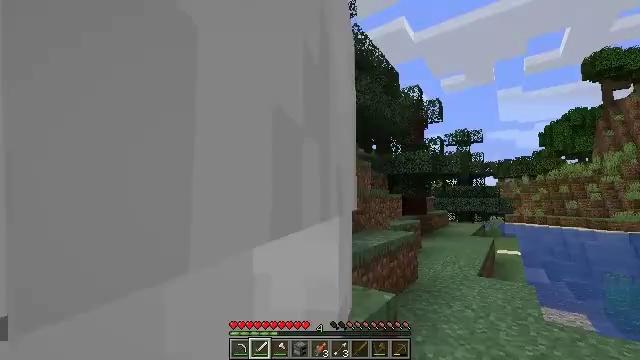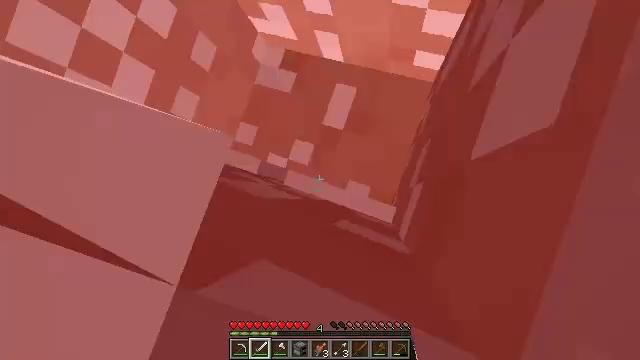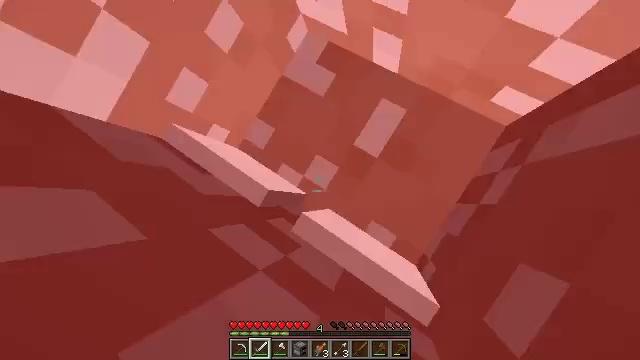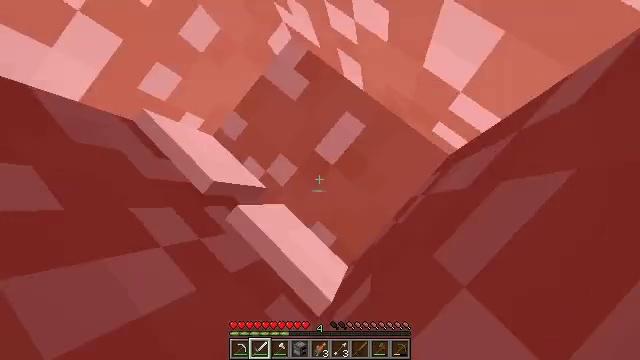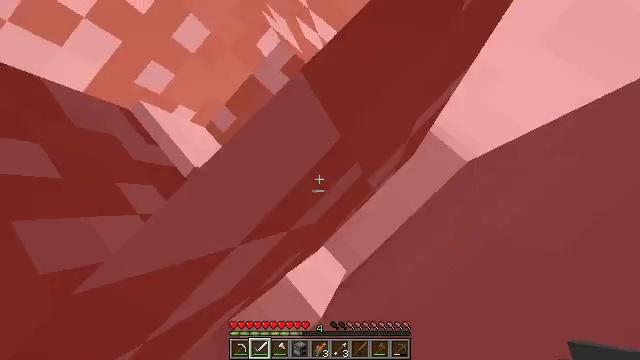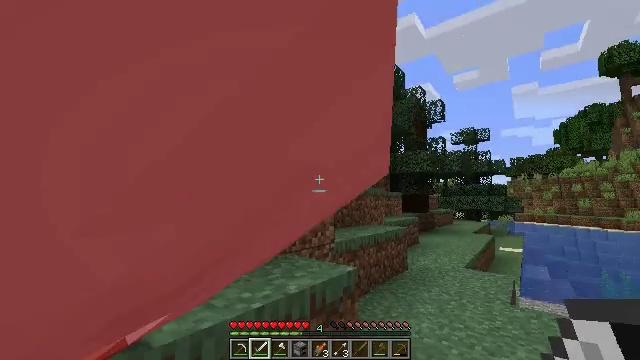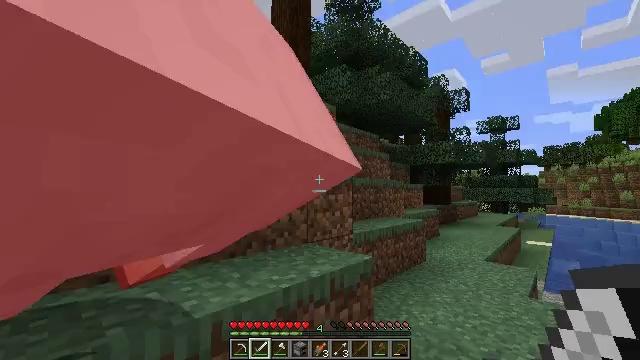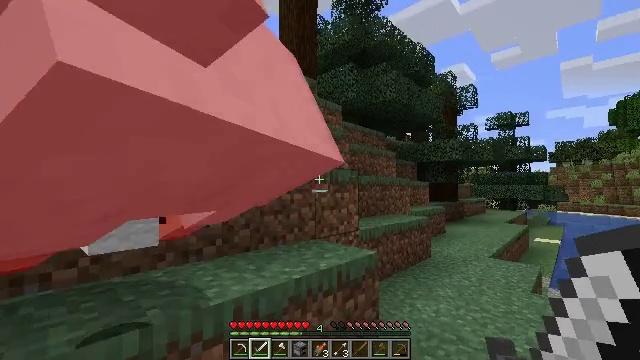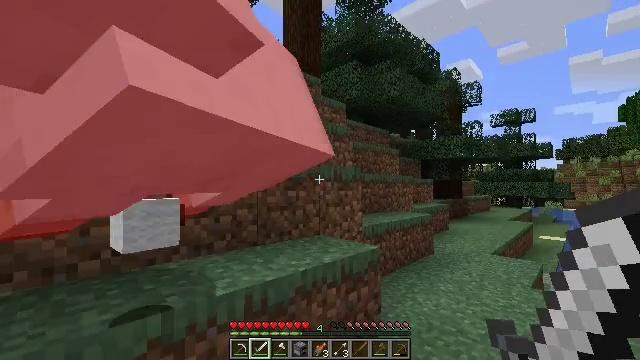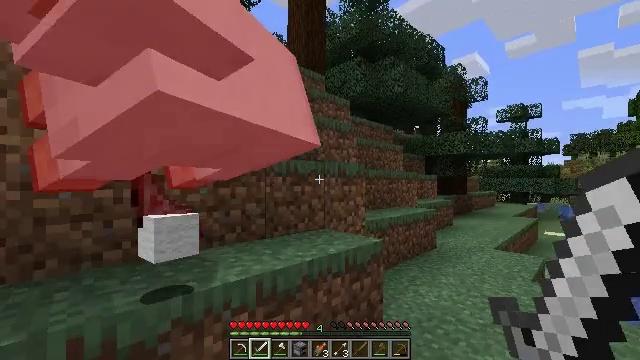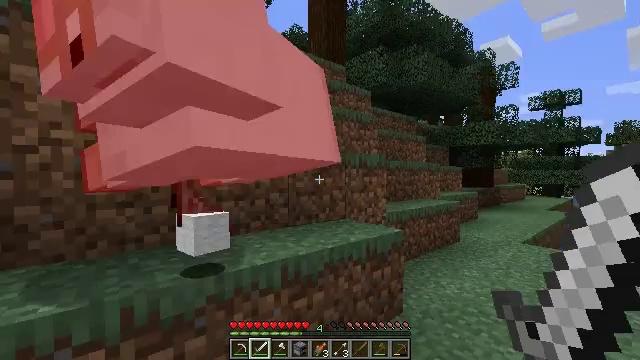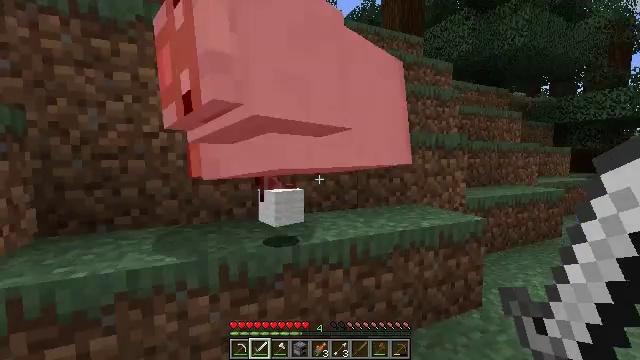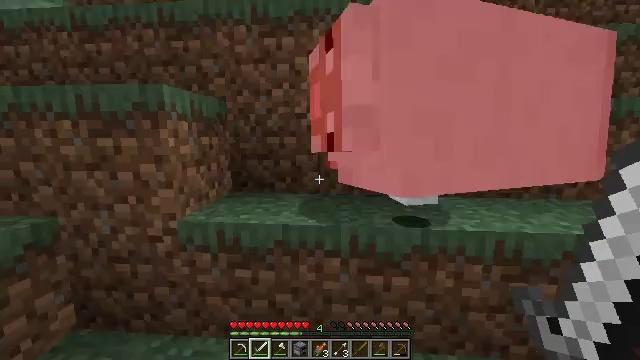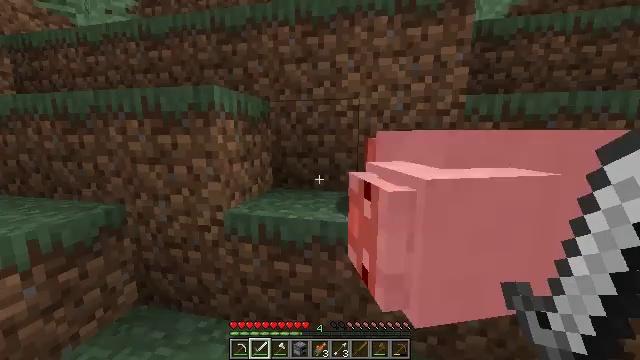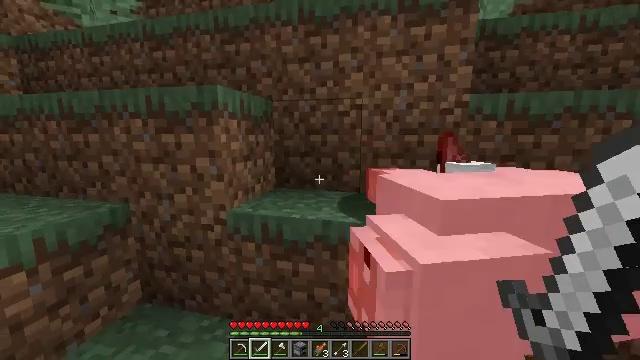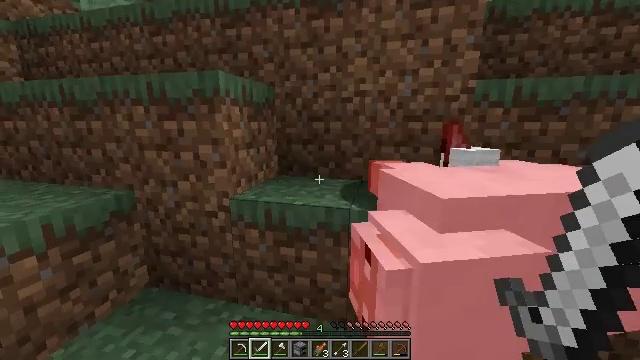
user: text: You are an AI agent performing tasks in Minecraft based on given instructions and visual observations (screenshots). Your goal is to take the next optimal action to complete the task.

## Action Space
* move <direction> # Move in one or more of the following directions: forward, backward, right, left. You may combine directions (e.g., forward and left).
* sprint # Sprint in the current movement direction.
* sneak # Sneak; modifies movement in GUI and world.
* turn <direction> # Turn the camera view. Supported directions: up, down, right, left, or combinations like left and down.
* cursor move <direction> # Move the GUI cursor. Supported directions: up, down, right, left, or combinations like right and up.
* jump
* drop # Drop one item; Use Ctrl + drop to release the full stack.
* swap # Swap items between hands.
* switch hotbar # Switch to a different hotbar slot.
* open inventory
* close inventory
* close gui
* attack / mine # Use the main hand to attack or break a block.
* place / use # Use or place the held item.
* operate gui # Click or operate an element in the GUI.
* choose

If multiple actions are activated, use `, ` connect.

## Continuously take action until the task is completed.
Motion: motion action
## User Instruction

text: Kill the salmon.
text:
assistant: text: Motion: no_op
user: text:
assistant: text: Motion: move back
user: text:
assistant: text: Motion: move back
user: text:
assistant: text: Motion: move back
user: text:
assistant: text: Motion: move back, turn left
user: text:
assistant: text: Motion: move back, turn left and down
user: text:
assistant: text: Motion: move back, turn left
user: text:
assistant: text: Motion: no_op
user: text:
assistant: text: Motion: no_op
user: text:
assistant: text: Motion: turn left and down
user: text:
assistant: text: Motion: turn left and down
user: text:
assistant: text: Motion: turn left and down
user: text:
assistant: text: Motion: turn left
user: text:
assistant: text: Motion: no_op
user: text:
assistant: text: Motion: turn down
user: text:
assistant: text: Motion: turn right and down
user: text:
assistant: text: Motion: no_op
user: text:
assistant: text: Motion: no_op
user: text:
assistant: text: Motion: move right, turn left and up
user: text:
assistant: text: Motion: move right, turn left and up
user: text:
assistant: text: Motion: move right, turn right and down
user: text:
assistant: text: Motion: move right
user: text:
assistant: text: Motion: move forward and move right
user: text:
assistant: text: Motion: move forward and move right
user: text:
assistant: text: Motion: move forward and move right
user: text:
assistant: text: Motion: move forward
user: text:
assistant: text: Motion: move forward, turn left and down, jump
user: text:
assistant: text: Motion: move forward, turn left and down, jump
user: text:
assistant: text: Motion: move forward, turn left and down, jump
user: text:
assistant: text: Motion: move forward, turn left and down, jump